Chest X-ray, AP view. Patient: 57 years old, sex M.
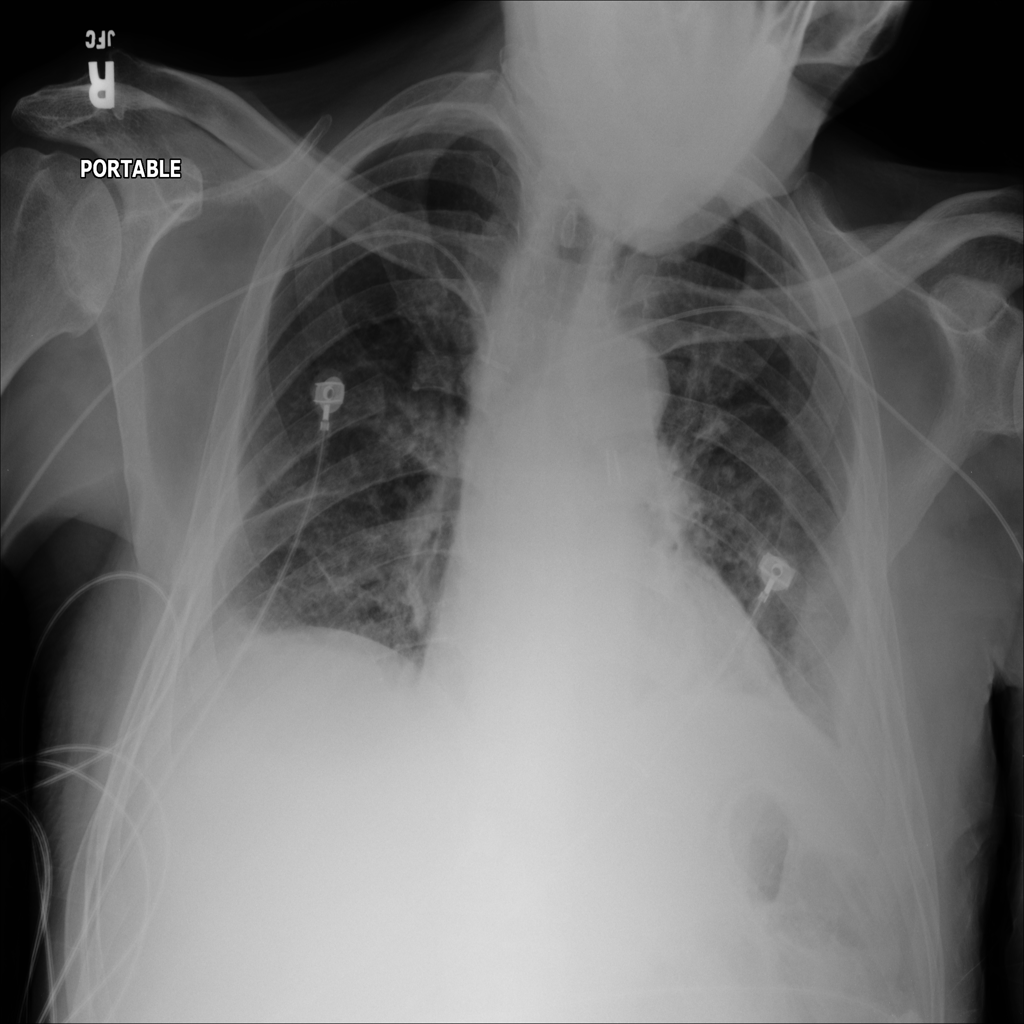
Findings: Effusion, Infiltration